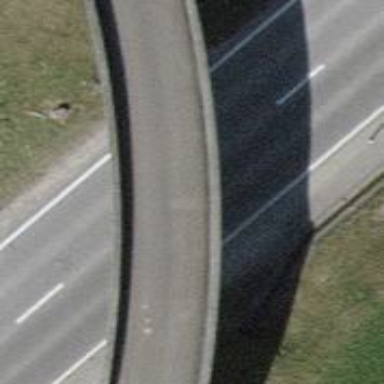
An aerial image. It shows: Paved track on bridge with high-quality surface.